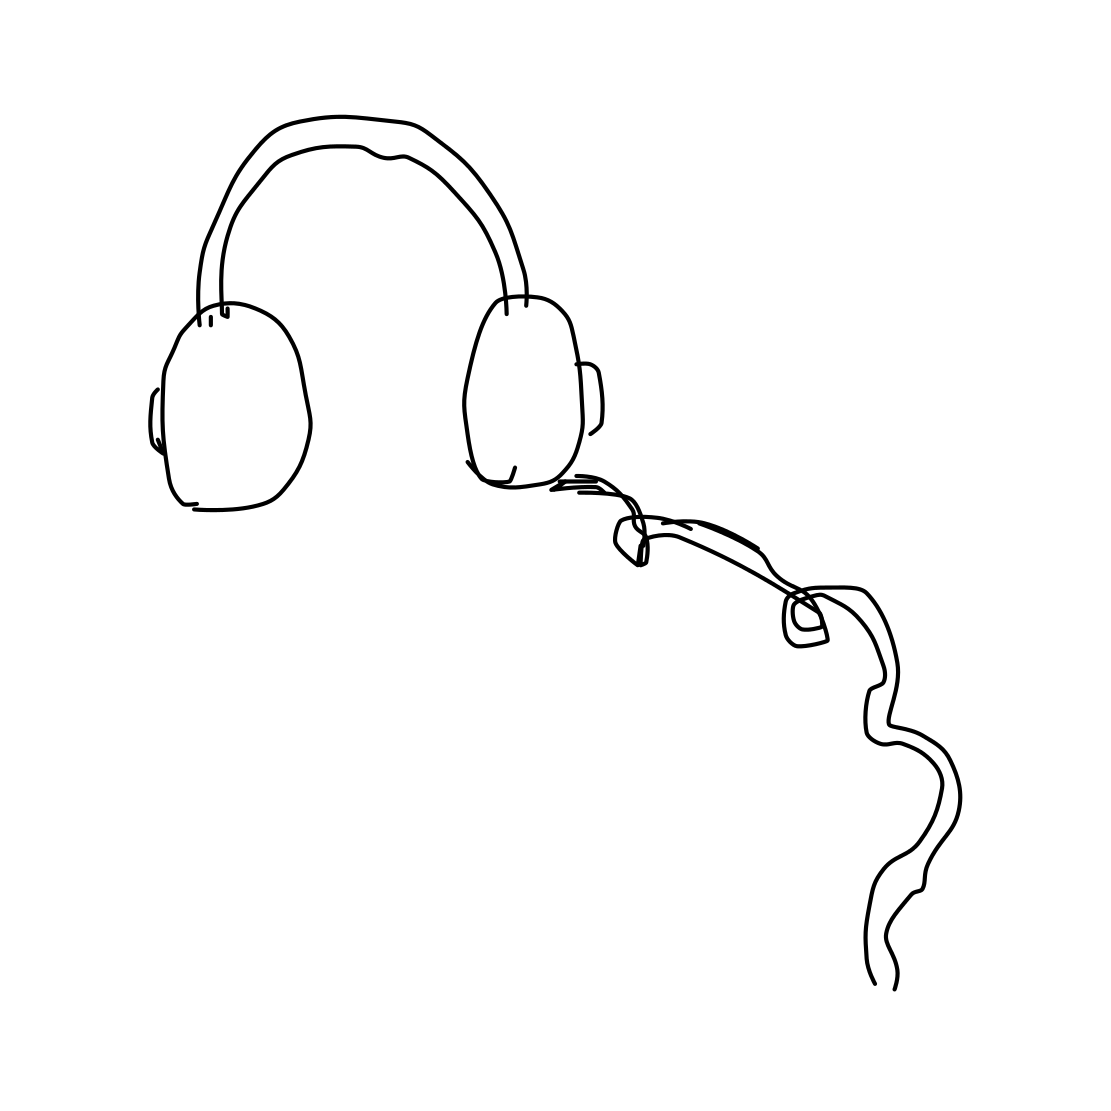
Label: head-phones